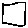
Label: square